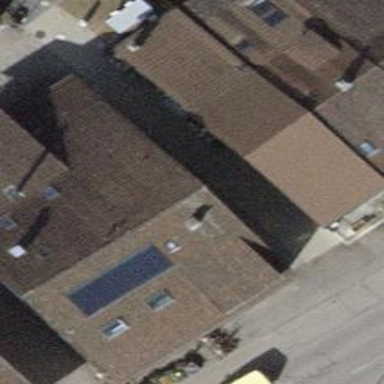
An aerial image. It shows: Gabled roof house.